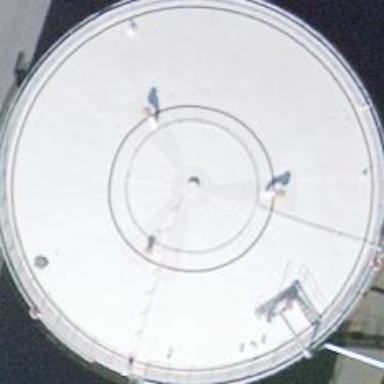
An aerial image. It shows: Storage tank created as man-made structure.